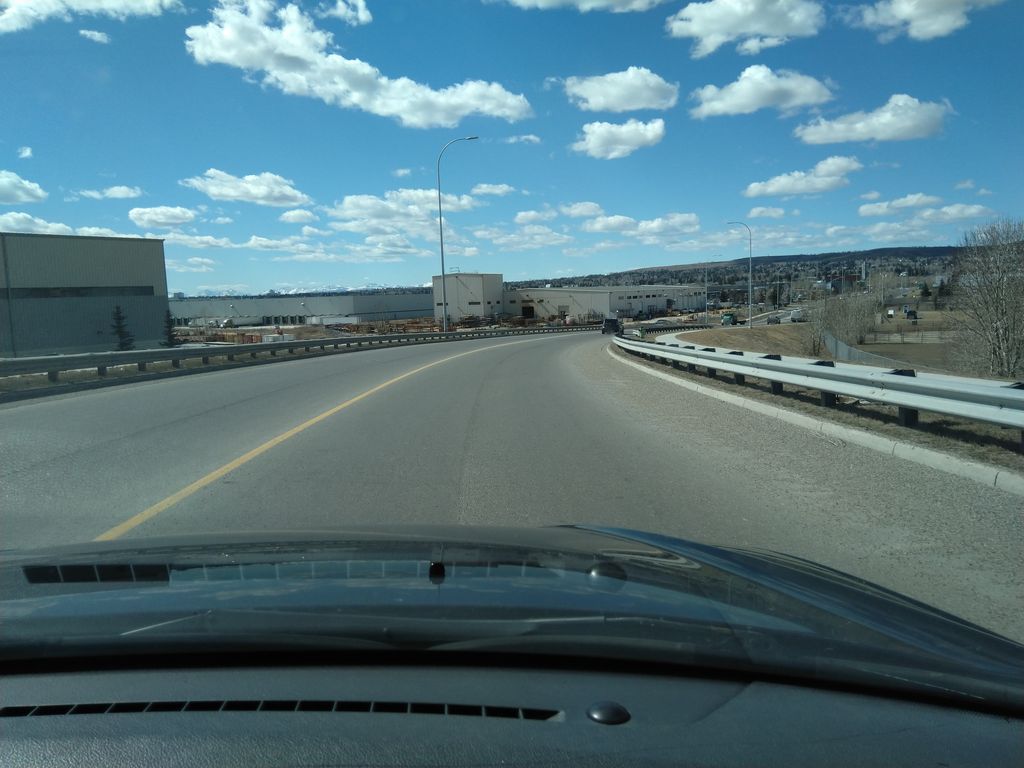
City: calgary